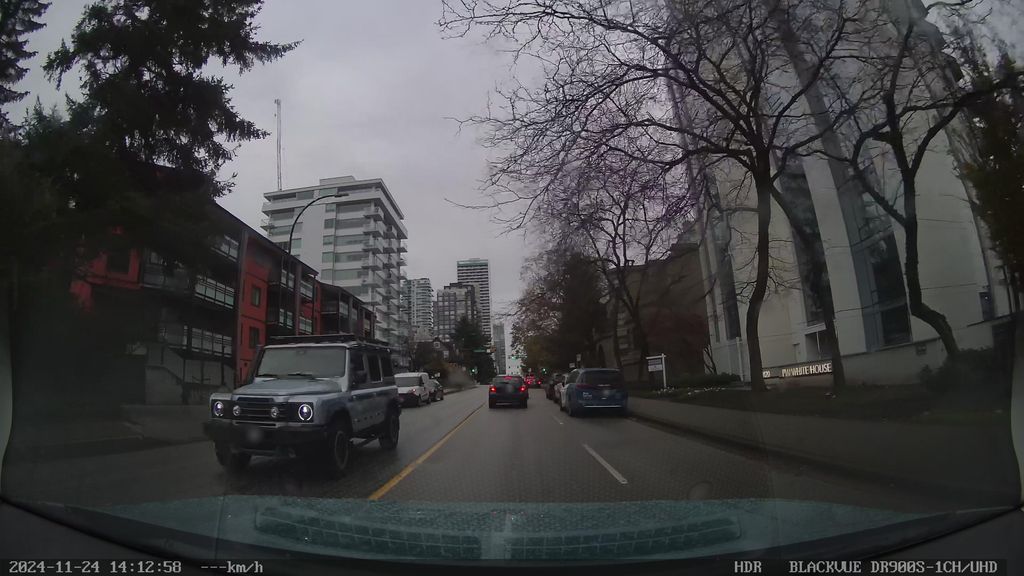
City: vancouver